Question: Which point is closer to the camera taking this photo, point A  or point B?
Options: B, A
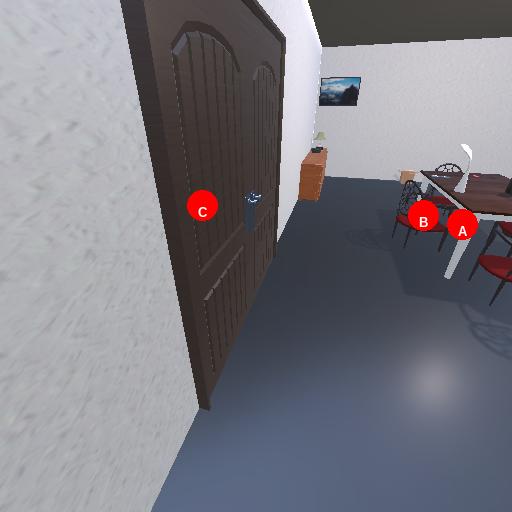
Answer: B